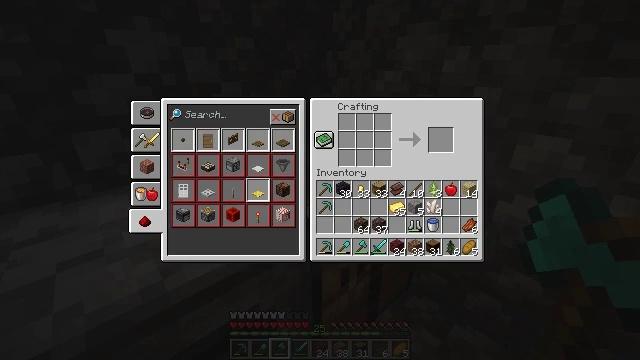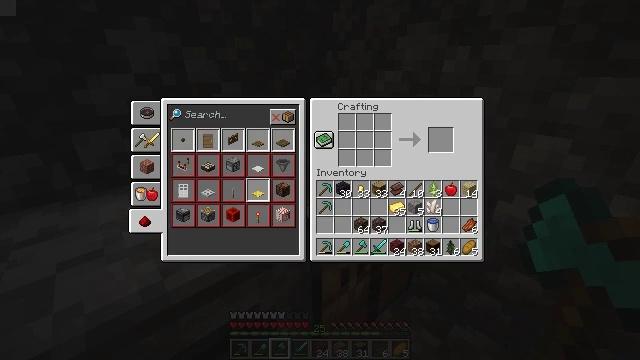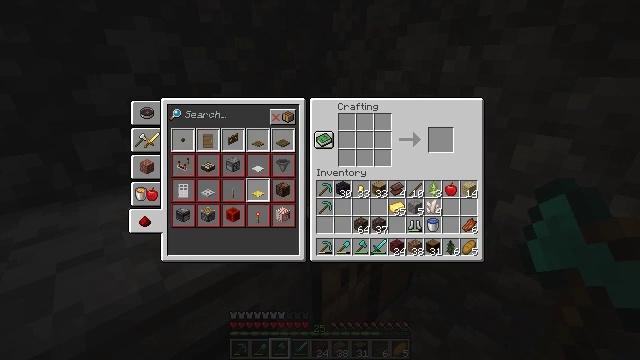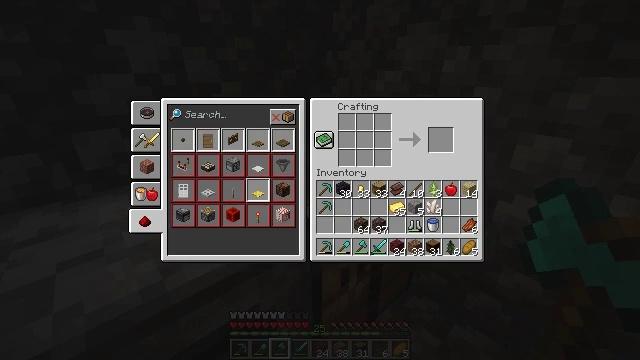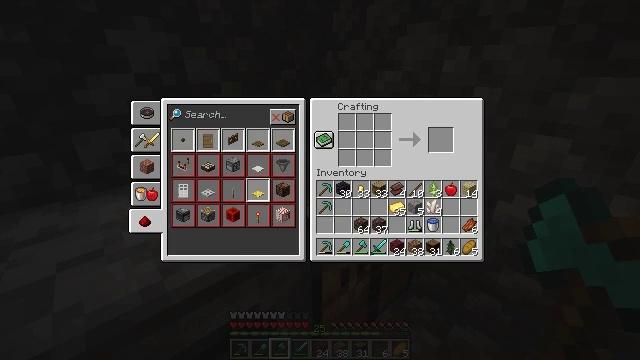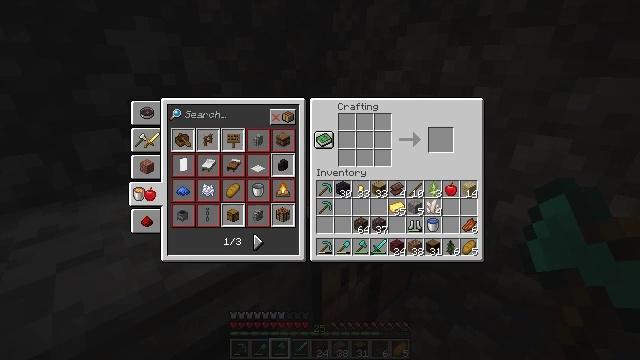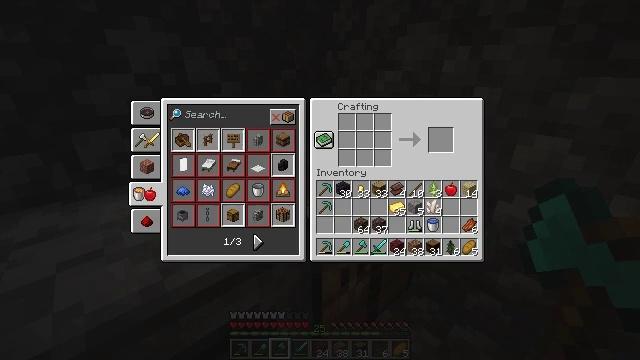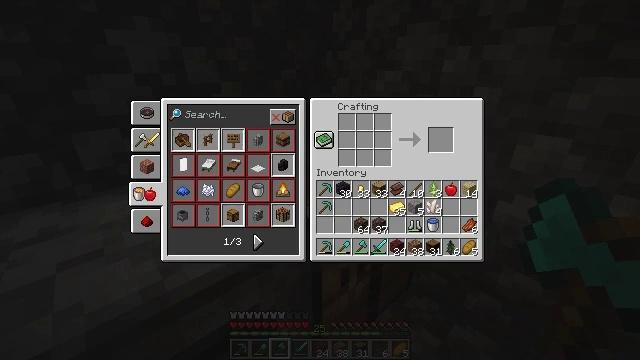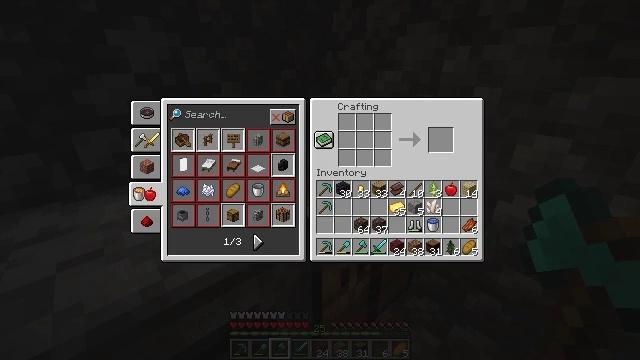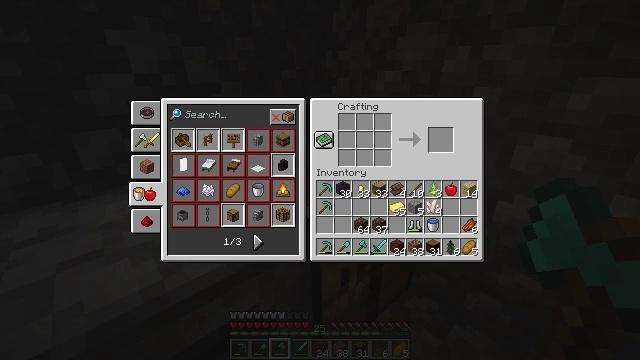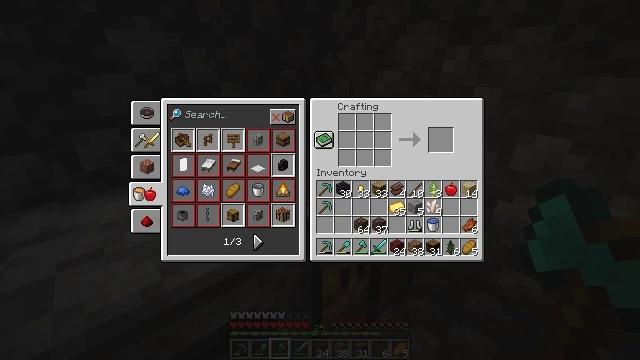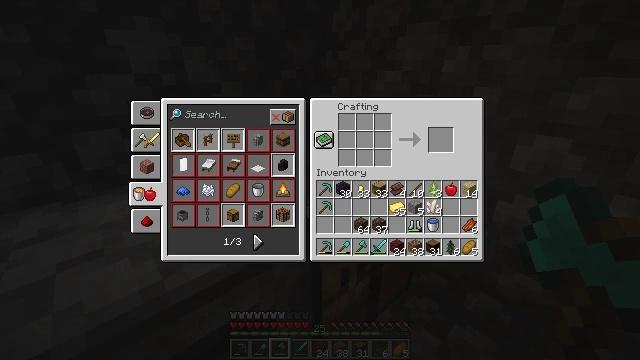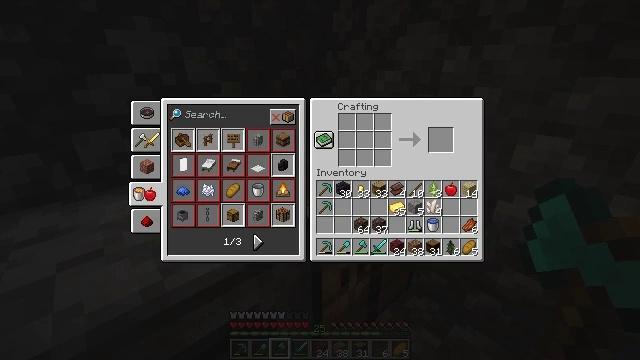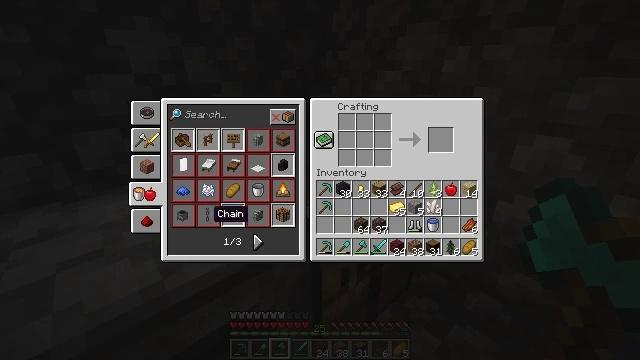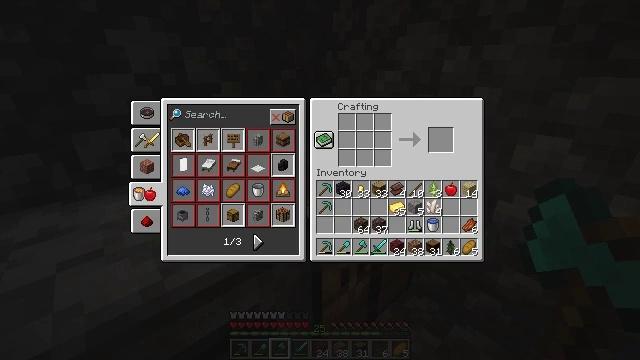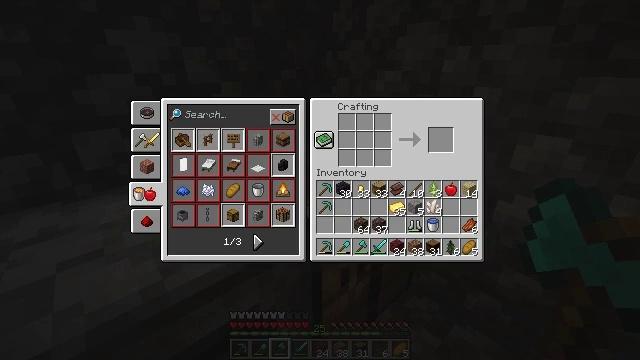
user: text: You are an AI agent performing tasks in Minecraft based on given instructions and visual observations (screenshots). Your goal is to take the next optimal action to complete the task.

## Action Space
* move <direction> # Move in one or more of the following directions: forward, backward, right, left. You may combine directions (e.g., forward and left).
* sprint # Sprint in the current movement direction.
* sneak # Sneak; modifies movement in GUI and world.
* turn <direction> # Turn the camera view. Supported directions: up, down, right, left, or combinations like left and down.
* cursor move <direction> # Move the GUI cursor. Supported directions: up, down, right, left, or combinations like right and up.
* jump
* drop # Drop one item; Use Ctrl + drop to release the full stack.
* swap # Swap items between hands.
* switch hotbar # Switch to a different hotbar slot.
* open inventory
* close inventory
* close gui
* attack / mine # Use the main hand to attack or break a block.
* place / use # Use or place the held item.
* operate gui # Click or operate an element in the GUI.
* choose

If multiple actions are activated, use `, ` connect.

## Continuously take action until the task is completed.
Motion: motion action
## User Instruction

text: Get a netherite ingot after combining netherite scrap and gold.
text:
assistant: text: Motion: no_op
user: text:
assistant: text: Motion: no_op
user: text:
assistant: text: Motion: no_op
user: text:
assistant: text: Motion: cursor move left
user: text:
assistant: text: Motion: operate gui
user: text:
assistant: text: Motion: operate gui
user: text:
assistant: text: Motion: operate gui
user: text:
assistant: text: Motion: no_op
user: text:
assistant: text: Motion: no_op
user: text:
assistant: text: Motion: no_op
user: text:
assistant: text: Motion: no_op
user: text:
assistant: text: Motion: cursor move right and down
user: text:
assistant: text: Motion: cursor move right and down
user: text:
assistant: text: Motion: cursor move right and down
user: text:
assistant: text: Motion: cursor move right
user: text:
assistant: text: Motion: no_op
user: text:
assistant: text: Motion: no_op
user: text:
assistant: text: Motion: no_op
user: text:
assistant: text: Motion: no_op
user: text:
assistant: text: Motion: no_op
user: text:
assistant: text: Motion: no_op
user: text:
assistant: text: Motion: no_op
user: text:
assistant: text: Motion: no_op
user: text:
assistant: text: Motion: no_op
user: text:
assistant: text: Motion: no_op
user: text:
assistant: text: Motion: no_op
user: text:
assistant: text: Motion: no_op
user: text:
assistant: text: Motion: no_op
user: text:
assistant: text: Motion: no_op
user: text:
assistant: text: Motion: no_op